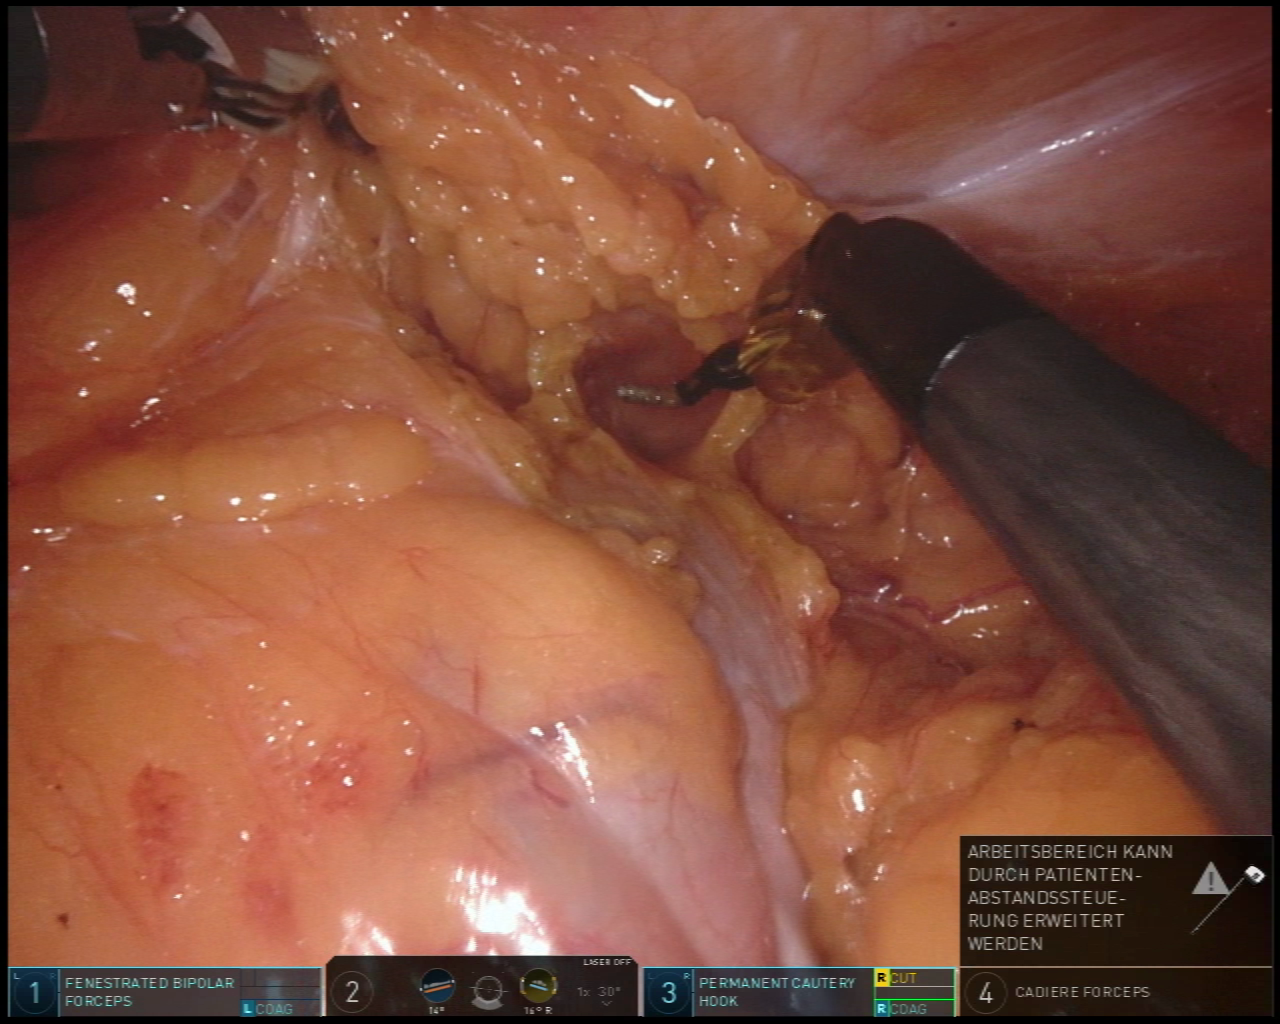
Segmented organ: colon
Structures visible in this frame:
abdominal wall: yes
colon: yes
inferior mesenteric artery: no
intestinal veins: no
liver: no
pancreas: no
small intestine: no
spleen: no
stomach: no
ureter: no
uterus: no
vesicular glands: no